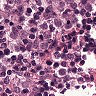
Metastatic tissue present: yes